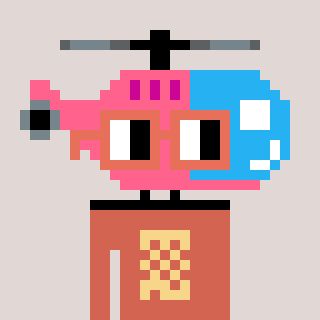
a pixel art character with square orange glasses, a helicopter-shaped head and a peachy-colored body on a warm background